Field crop: maize
Growth stage: 1
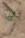
Species: atriplex